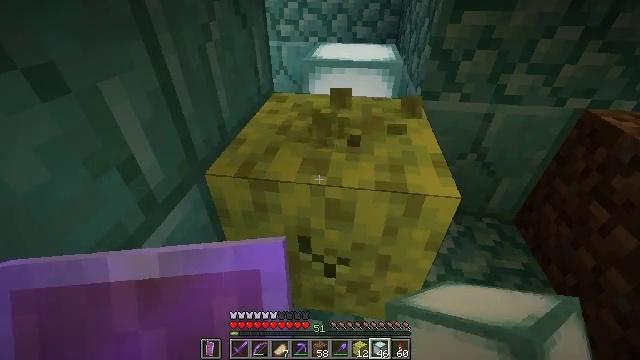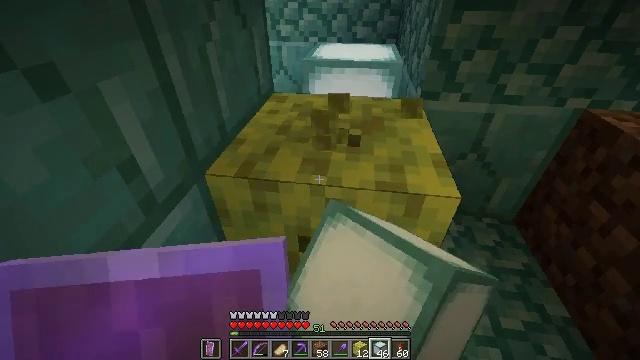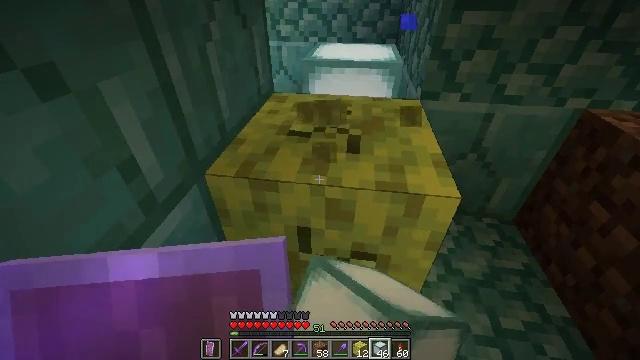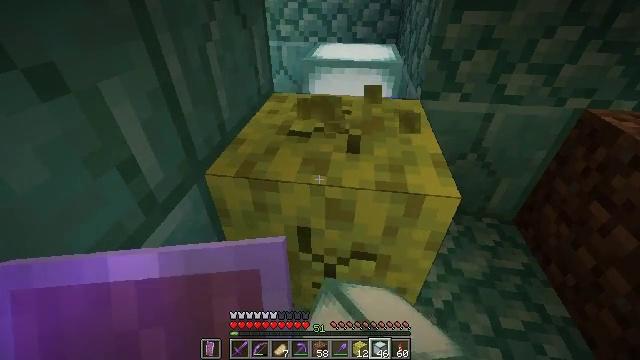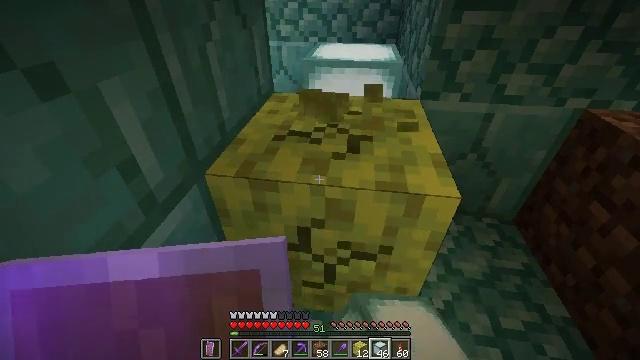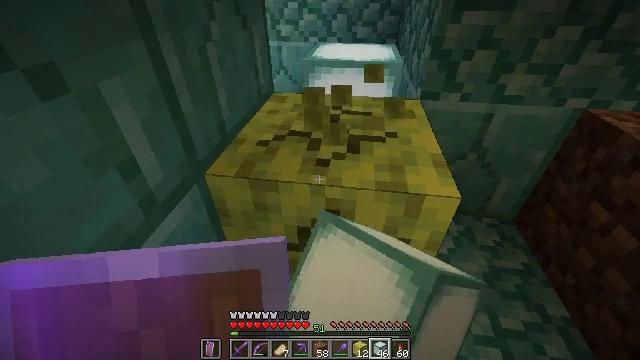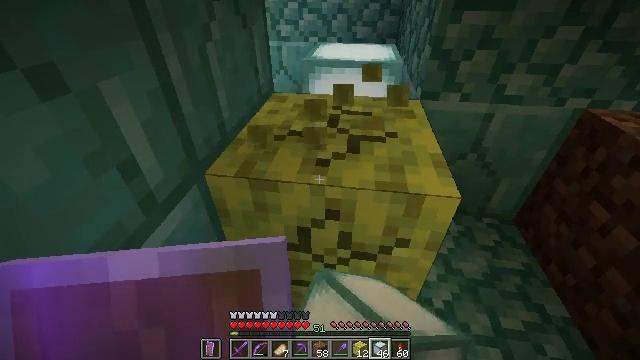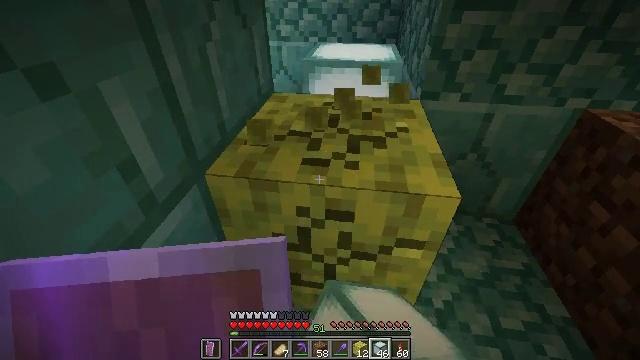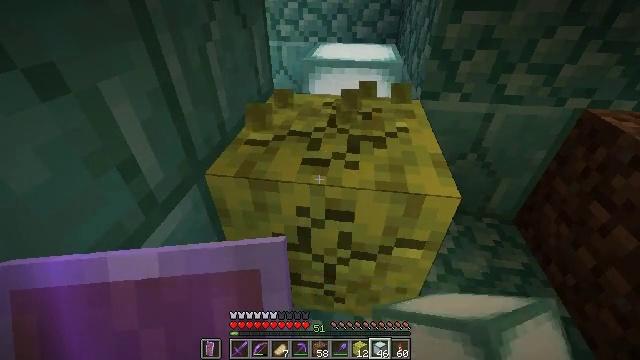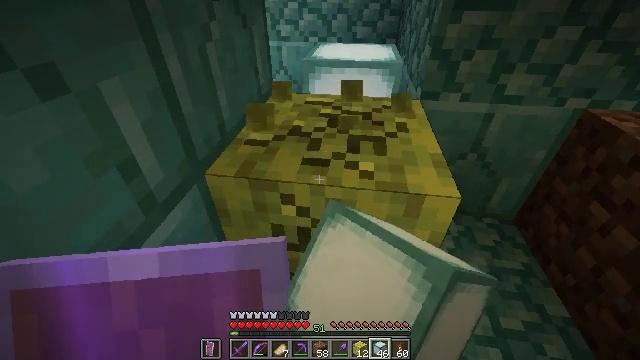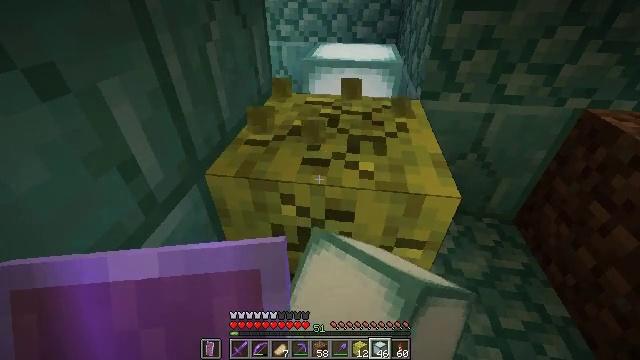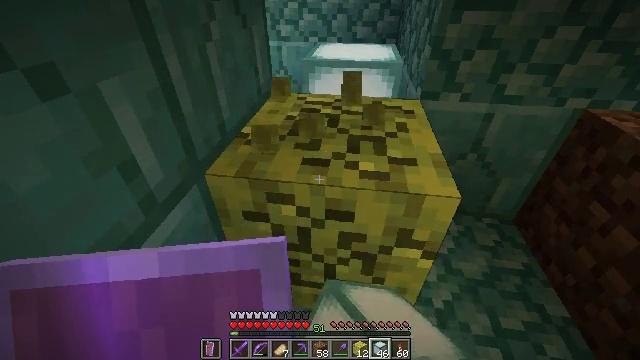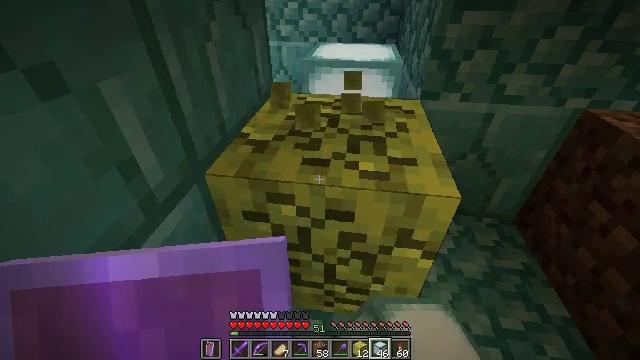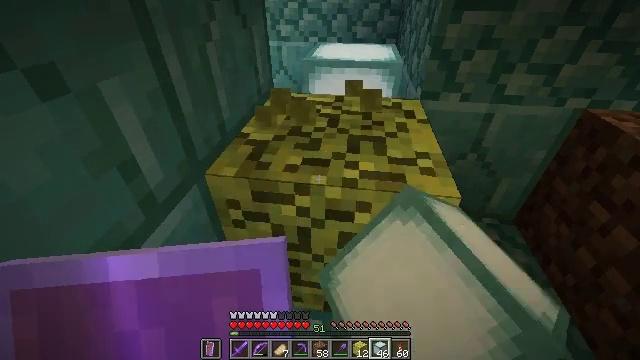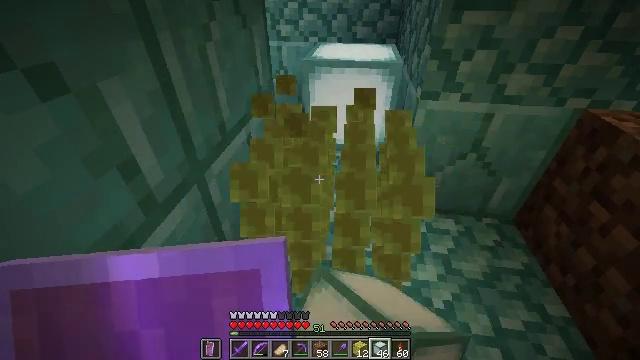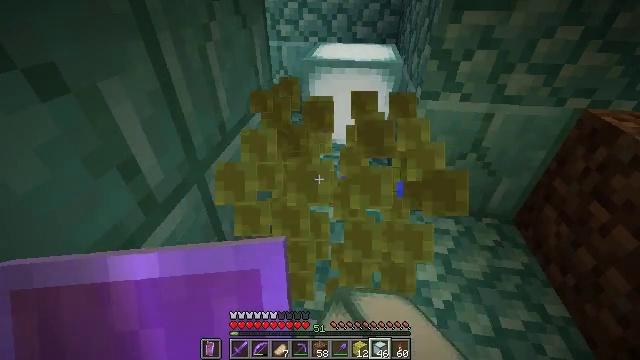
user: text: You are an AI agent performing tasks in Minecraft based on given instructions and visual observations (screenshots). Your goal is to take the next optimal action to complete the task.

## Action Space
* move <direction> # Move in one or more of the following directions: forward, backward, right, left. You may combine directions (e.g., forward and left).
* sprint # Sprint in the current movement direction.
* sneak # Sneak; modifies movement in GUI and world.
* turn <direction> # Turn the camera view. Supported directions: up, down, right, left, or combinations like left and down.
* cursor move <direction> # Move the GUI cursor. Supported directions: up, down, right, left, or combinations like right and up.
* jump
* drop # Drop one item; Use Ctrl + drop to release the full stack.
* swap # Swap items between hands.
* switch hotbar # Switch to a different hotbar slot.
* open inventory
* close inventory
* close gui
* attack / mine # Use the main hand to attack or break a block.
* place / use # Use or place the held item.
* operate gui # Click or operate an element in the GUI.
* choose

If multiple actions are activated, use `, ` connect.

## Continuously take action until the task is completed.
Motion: motion action
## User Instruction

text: Break the wet sponge block.
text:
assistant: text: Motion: attack / mine
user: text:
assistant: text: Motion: attack / mine
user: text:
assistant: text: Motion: attack / mine
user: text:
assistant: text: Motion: attack / mine
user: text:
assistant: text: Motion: attack / mine
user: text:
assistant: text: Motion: attack / mine
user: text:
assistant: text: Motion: attack / mine
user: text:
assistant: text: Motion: attack / mine
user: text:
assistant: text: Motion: attack / mine
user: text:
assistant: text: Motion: attack / mine
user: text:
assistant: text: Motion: attack / mine
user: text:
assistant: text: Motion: attack / mine
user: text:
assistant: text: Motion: attack / mine
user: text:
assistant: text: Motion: attack / mine
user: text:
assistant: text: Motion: attack / mine
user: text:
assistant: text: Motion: attack / mine
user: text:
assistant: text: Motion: attack / mine
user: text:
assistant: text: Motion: move forward, attack / mine
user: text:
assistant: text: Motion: move forward, attack / mine
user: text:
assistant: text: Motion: move forward, attack / mine
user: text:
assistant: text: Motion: move forward
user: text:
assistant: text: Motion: move forward
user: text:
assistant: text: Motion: move forward, turn up
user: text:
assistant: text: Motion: move forward
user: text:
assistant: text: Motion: move forward
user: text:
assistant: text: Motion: move forward, turn up
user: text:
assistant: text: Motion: move forward, turn right and up
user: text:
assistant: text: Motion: turn right and up
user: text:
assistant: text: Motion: turn right and up
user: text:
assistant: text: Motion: turn right and up